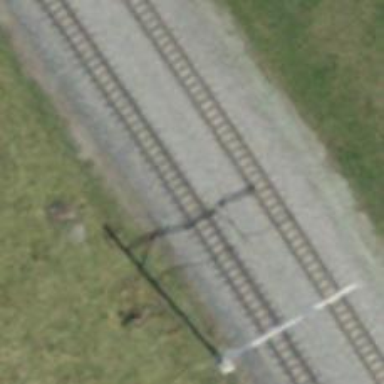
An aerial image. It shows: Narrow-gauge railway track electrified by contact line.